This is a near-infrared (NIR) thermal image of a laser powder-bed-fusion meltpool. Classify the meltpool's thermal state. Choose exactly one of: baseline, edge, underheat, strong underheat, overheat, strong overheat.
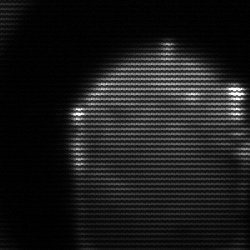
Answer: edge